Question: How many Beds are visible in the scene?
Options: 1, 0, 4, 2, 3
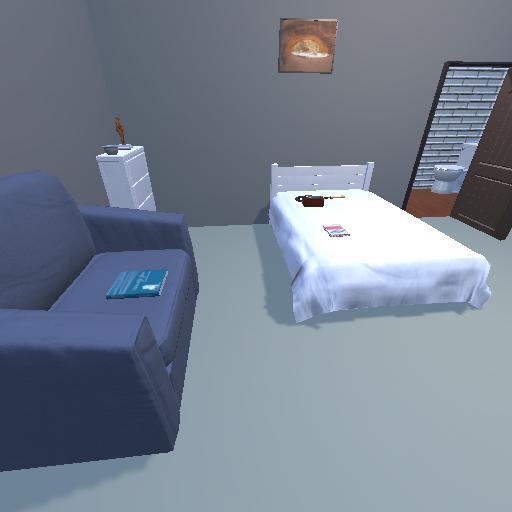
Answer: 1